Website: macys
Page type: account-selection
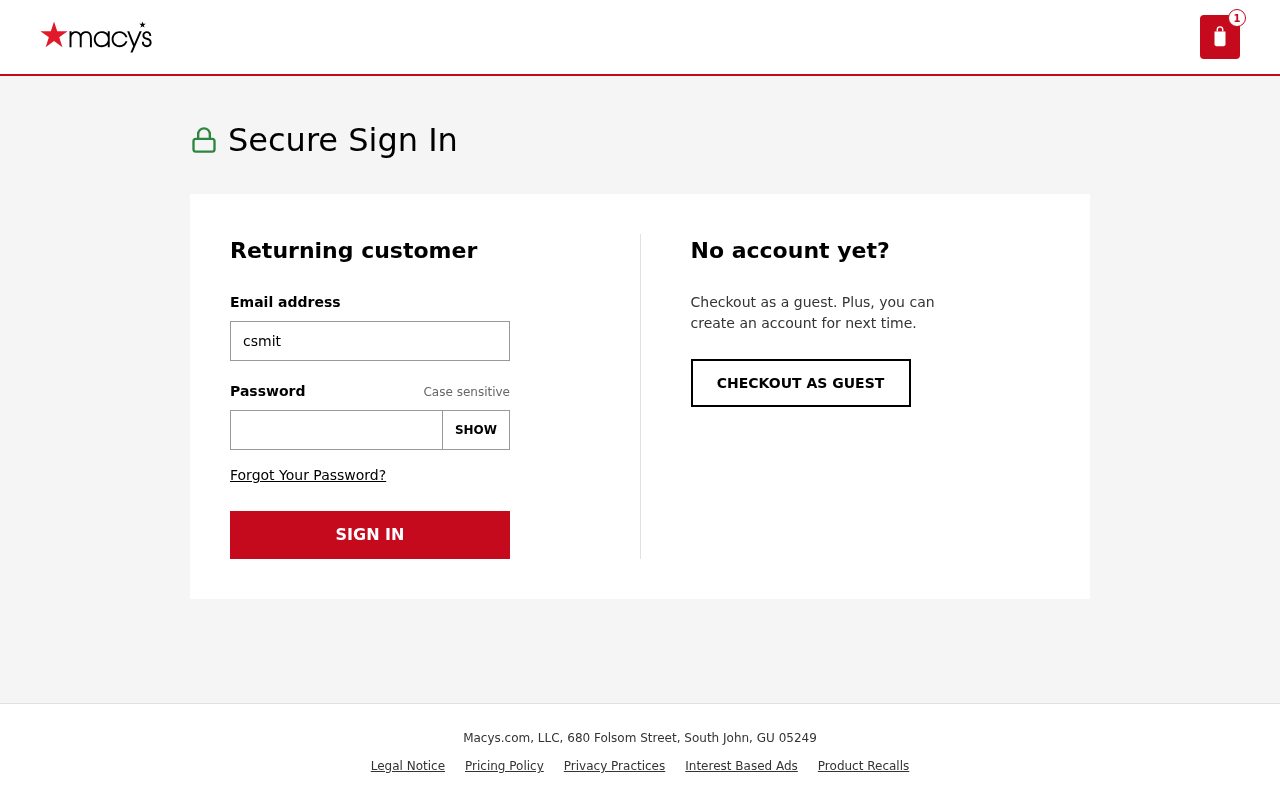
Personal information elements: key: PII_EMAIL
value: csmith@hotmail.com
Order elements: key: ORDER_NUM_ITEMS
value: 1